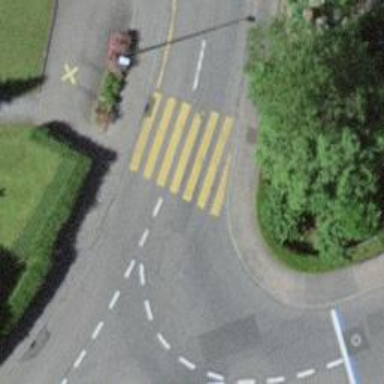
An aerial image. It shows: Kerb barrier.